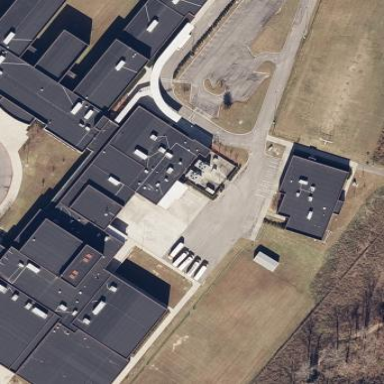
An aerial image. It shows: School building.